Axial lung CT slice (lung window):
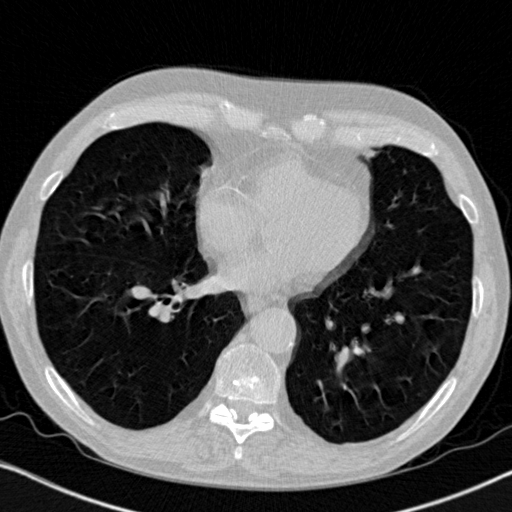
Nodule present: no